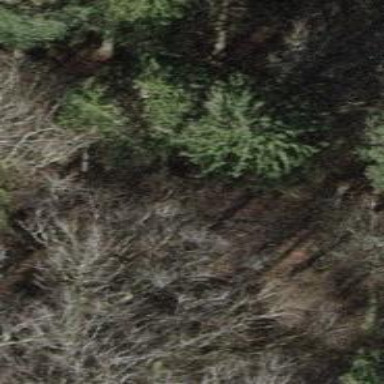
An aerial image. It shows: Brown bench.